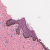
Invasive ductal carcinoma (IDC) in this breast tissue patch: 0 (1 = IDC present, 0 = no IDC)